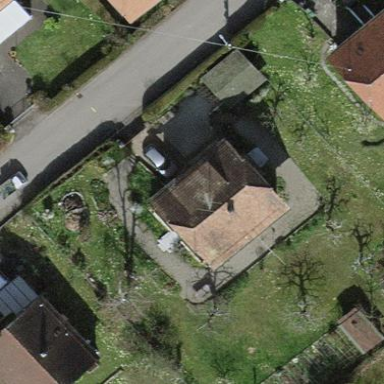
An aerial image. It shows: Garden surrounded by fence.